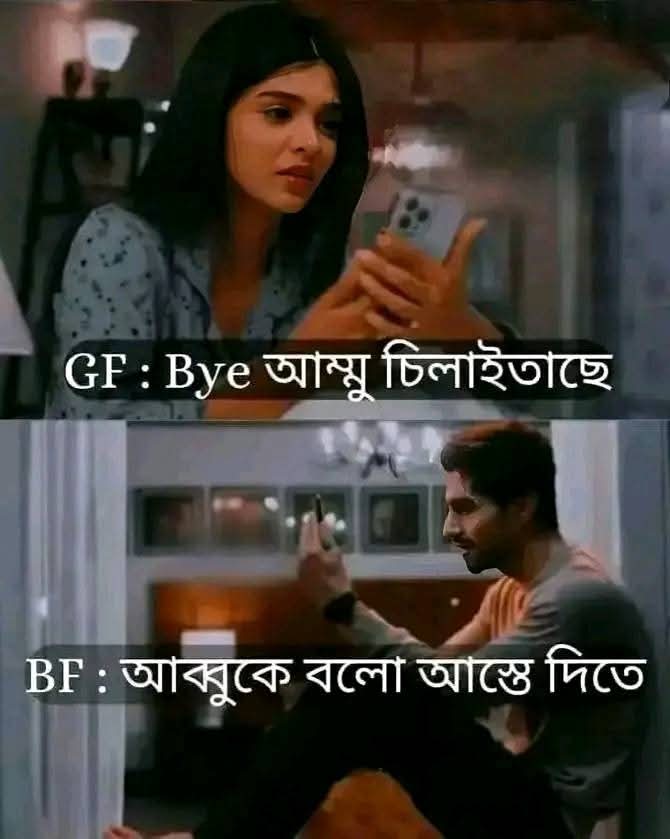
Text: GF : Bye আম্মু চিলাইতাছে
BF : আব্বুকে বলো আস্তে দিতে
Label: Non Hate